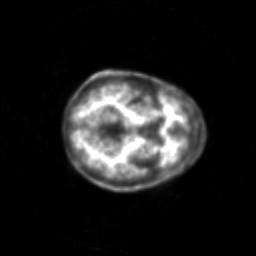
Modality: PET
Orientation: axial
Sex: female
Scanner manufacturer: siemens